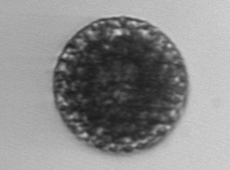
Label: Vicicitus_globosus